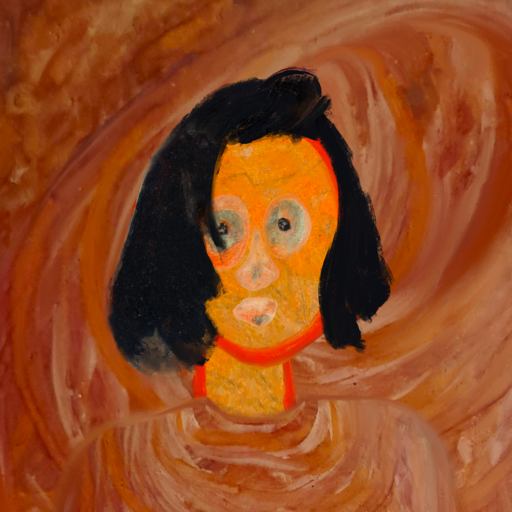
Background: Pious_Lady, Head And Neck Front: Sisters, Face Front: Childish, Bust: Pious_Lady, Hair Front: Mosgoul, Head Accessory: Blank, Second Necklace: Blank, Necklace: Blank, Baby: Blank